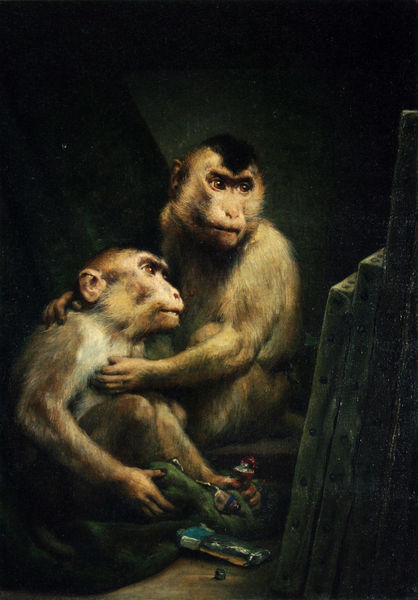
Titel: Die Kunstkritiker, zwei Affen betrachten ein Gemälde
Künstler: Gabriel von Max
Institution: Privatbesitz
Schlagwörter: blau, dunkel, gemälde, hand, körper, schatten, weiß, grün, sitzen, braun, brust, haar, hell, licht, nase, ohr, schwarz, tisch, blick, tier, tiere, tuch, hochformat, malerei, wand, arm, arme, augen, gesicht, pelz, bild, hände, schauen, spiegel, vorhang, öl, natur, auge, pose, stoff, decke, paar, ohren, affe, stilleben, fell, bilder, liebe, umarmung, zwei, farben, dunkelgrün, farbe, kissen, essen, spielen, realistisch, ernst, atelier, staffelei, bretter, ölfarbe, fotorealistisch, still, geschwister, umarmen, brett, künstler, leinwand, kugel, malen, betrachten, zuneigung, kraulen, leinwände, verschluss, spielzeug, schutz, affen, schopf, totenkopfäffchen, malend, naturgetreu, meerkatzen, gabriel, marx, duo, bonbon, beistand, vertraut, portrati, farbtuben, tuben, schokolade, lausen, paviane, affenpärchen, kappuzineraffen, umramen, malende affen, schusser